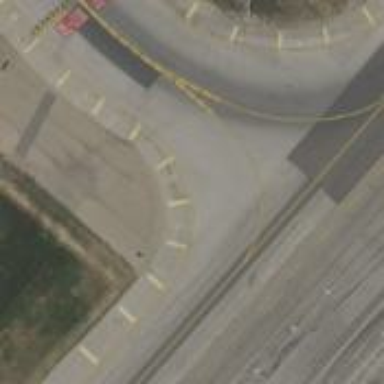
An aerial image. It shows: Taxiway at the airport with asphalt surface.